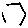
Label: hexagon